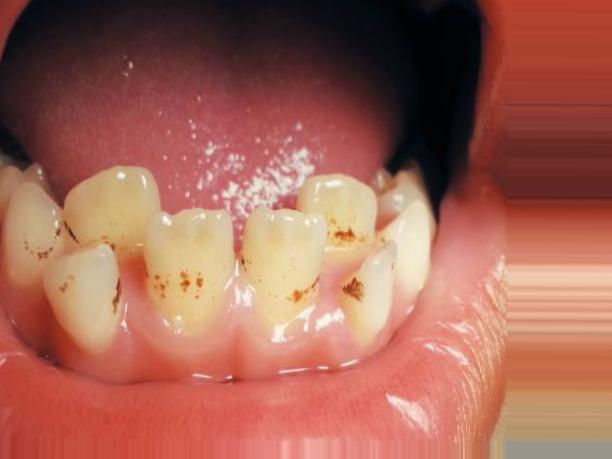
Condition: Tooth Discoloration